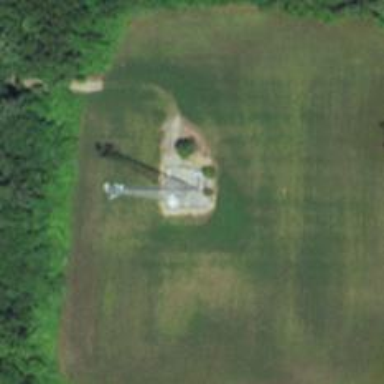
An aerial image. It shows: Mast tower used for communication.